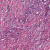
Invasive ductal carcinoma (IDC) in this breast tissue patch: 1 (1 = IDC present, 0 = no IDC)